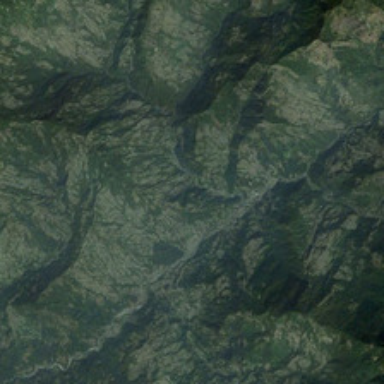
The green hills are next to each other in an unbroken line .